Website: lowes
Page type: receipt
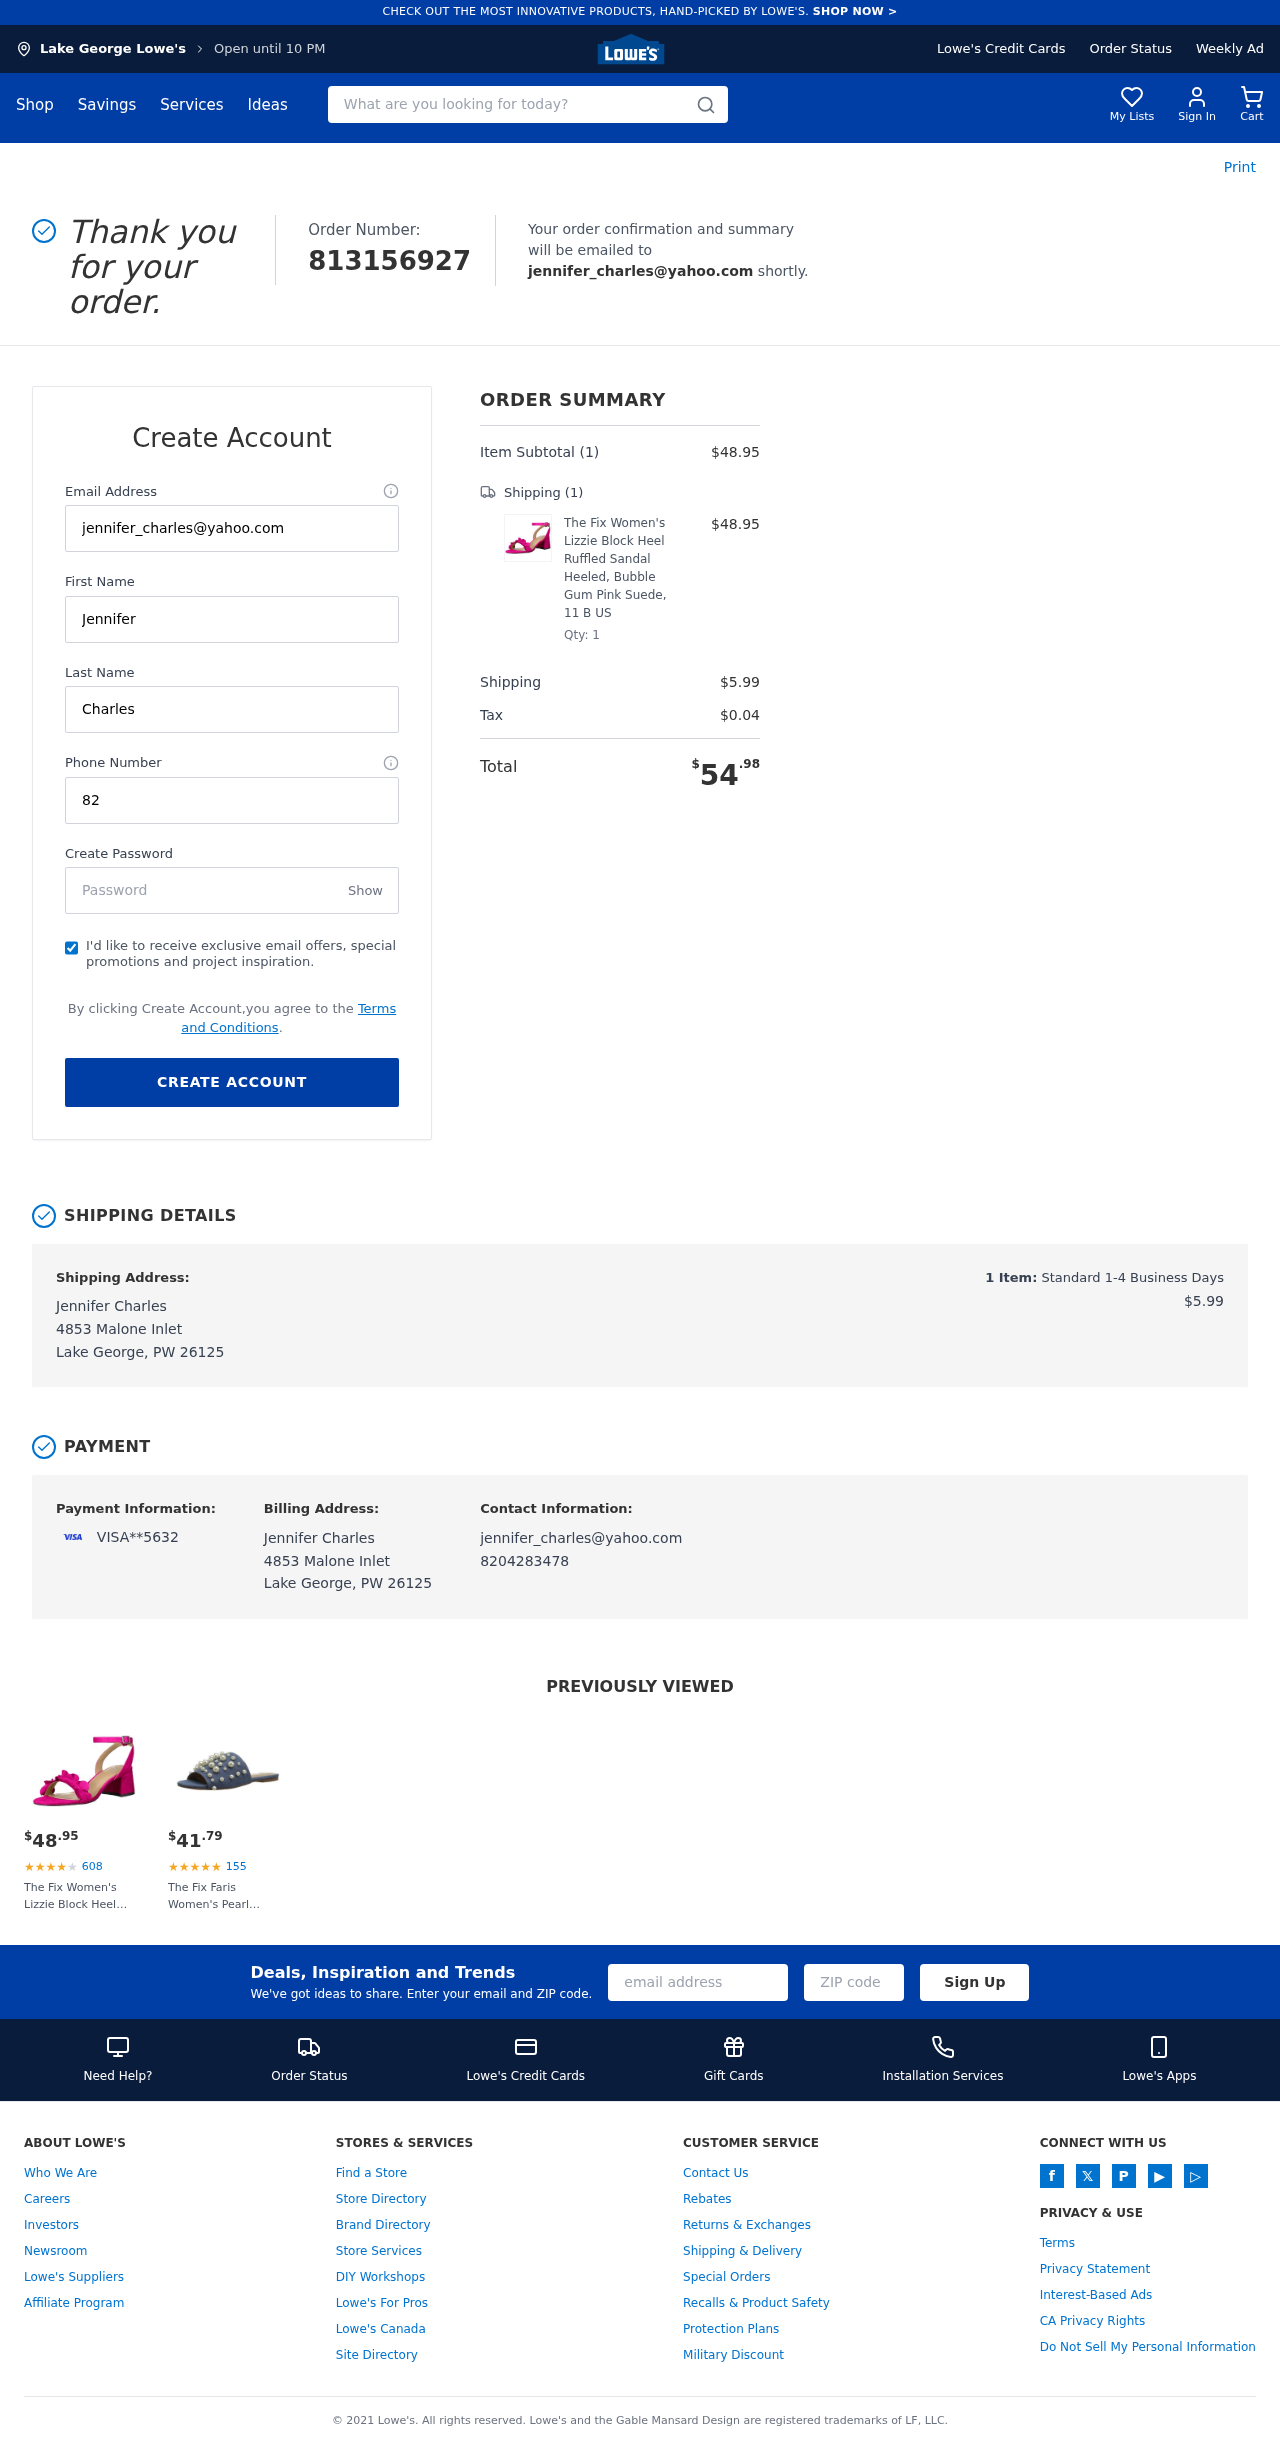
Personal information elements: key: PII_CARD_LAST4
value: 5632
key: PII_CARD_TYPE
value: VISA
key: PII_CITY
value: Lake George
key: PII_EMAIL
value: jennifer_charles@yahoo.com
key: PII_FULLNAME
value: Jennifer Charles
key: PII_PHONE
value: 8204283478
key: PII_STREET
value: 4853 Malone Inlet
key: PII_FIRSTNAME
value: Jennifer
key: PII_LASTNAME
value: Charles
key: PII_CITY_STATE_ZIP
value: Lake George, PW 26125
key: PII_FULLNAME2
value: Jennifer Charles
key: PII_FULLNAME3
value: Jennifer Charles
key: PII_FIRSTNAME2
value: Jennifer
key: PII_FIRSTNAME3
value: Jennifer
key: PII_LASTNAME2
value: Charles
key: PII_LASTNAME3
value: Charles
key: PII_FIRSTNAME_DERIVED
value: Jennifer
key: PII_LASTNAME_DERIVED
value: Charles
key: PII_FULLNAME_DERIVED
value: Jennifer Charles
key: PII_NAME_FULL_DERIVED
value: Jennifer Charles
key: PII_POSTCODE
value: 26125
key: PII_STATE_ABBR
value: PW
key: PII_STATE
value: PW
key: PII_POSTCODE_FULL
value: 26125
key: PII_CITY_STATE
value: Lake George, PW
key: PII_POSTCODE_NUMERIC
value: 26125
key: PII_LOGIN_USERNAME
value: jennifer_charles
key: PII_EMAIL2
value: jennifer_charles@yahoo.com
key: PII_EMAIL3
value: jennifer_charles@yahoo.com
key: PII_LOGIN_USERNAME2
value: jennifer_charles
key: PII_LOGIN_USERNAME3
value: jennifer_charles
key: PII_PHONE_LINE
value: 3478
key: PII_PHONE_SUFFIX
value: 3478
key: PII_PHONE2
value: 8204283478
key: PII_PHONE3
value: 8204283478
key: PII_PHONE_NUMERIC
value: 8204283478
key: PII_PHONE_LINE_NUMERIC
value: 3478
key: PII_PHONE_SUFFIX_NUMERIC
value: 3478
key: PII_PHONE2_NUMERIC
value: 8204283478
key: PII_PHONE3_NUMERIC
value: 8204283478
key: PII_PHONE_DIGITS
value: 8204283478
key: PII_PHONE_LAST4
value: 3478
Product elements: key: PRODUCT1_NAME
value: The Fix Women's Lizzie Block Heel Ruffled Sandal Heeled, Bubble Gum Pink Suede, 11 B US
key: PRODUCT1_PRICE
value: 48.95
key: PRODUCT1_QUANTITY
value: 1
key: PRODUCT2_NAME
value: The Fix Faris Women's Pearl Sandal -  -
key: PRODUCT2_NUM_RATINGS
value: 155
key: PRODUCT2_PRICE
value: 41.79
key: PRODUCT1_PRICE2
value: $48.95
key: PRODUCT1_RATING2
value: ★
★
★
★
★
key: PRODUCT1_NUM_RATINGS2
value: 608
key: PRODUCT1_NAME2
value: The Fix Women's Lizzie Block Heel Ruffled Sandal Heeled, Bubble Gum Pink Suede, 11 B US
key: PRODUCT2_RATING
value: ★
★
★
★
★
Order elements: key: ORDER_ID
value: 813156927
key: ORDER_NUM_ITEMS
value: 1
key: ORDER_SUBTOTAL
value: $48.95
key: ORDER_NUM_ITEMS2
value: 1
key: ORDER_SHIPPING_COST
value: $5.99
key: ORDER_TAX
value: $0.04
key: ORDER_TOTAL
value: $54.98
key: ORDER_NUM_ITEMS3
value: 1
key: ORDER_SHIPPING_COST2
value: $5.99
Search elements: key: HEADER_SEARCH
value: What are you looking for today?